Field crop: maize
Growth stage: 1
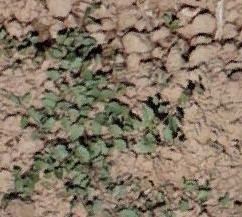
Species: convolvulus